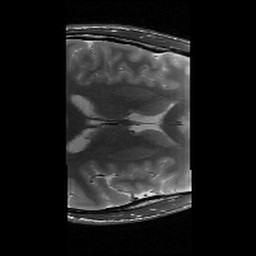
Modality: T2w
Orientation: axial
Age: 32
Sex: male
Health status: healthy
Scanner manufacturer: siemens
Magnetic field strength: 3 T
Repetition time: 6 s
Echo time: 0.064 s